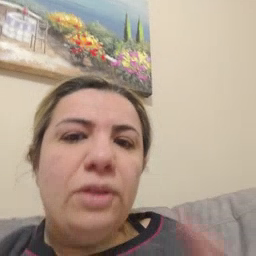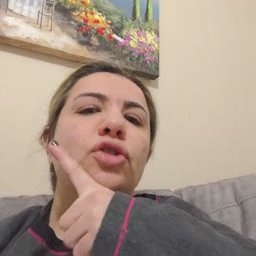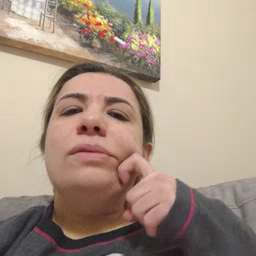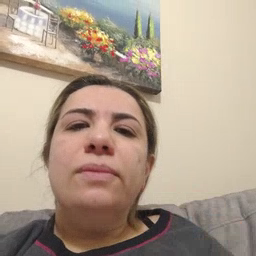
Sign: dry